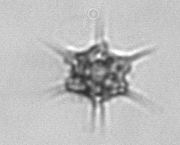
Label: Dictyocha